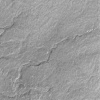
Atmospheric dust classification: not_dusty